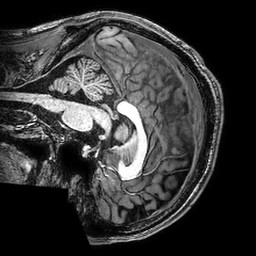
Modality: T1w
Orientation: sagittal
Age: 30
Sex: male
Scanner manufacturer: philips
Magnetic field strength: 3 T
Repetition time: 0.008371 s
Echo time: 0.00386 s